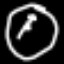
Label: clock